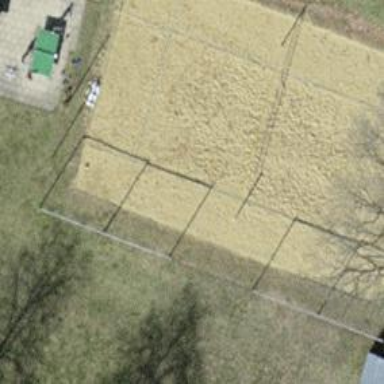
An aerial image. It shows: Sandy volleyball pitch for leisure with sports theme.